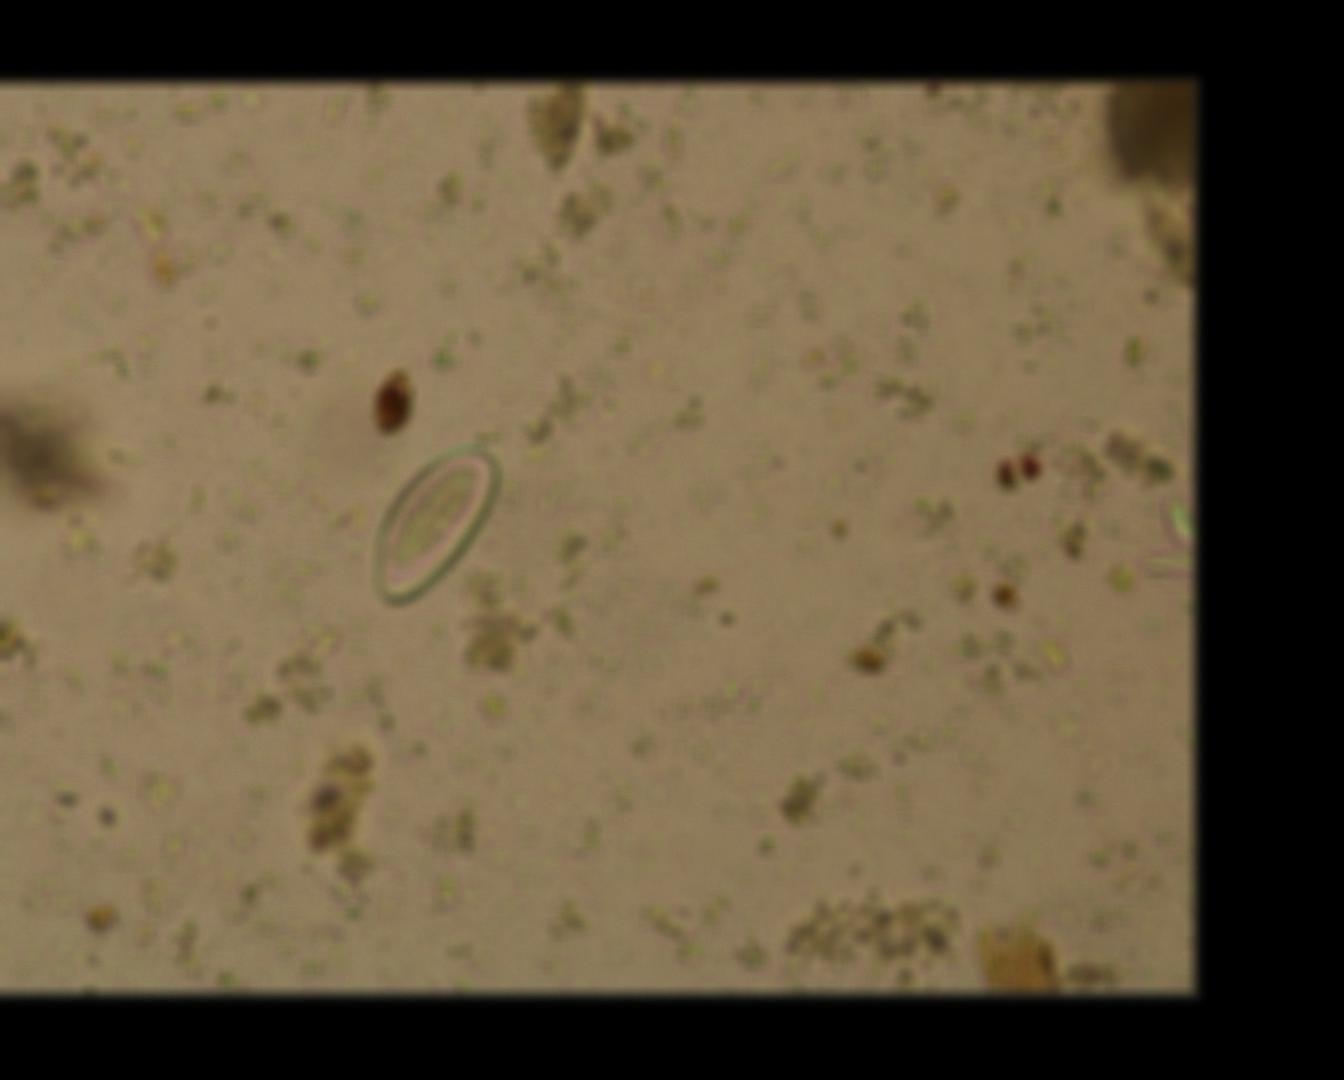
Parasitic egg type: Enterobius vermicularis